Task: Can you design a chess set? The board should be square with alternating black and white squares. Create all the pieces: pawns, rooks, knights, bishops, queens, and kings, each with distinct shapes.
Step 98:
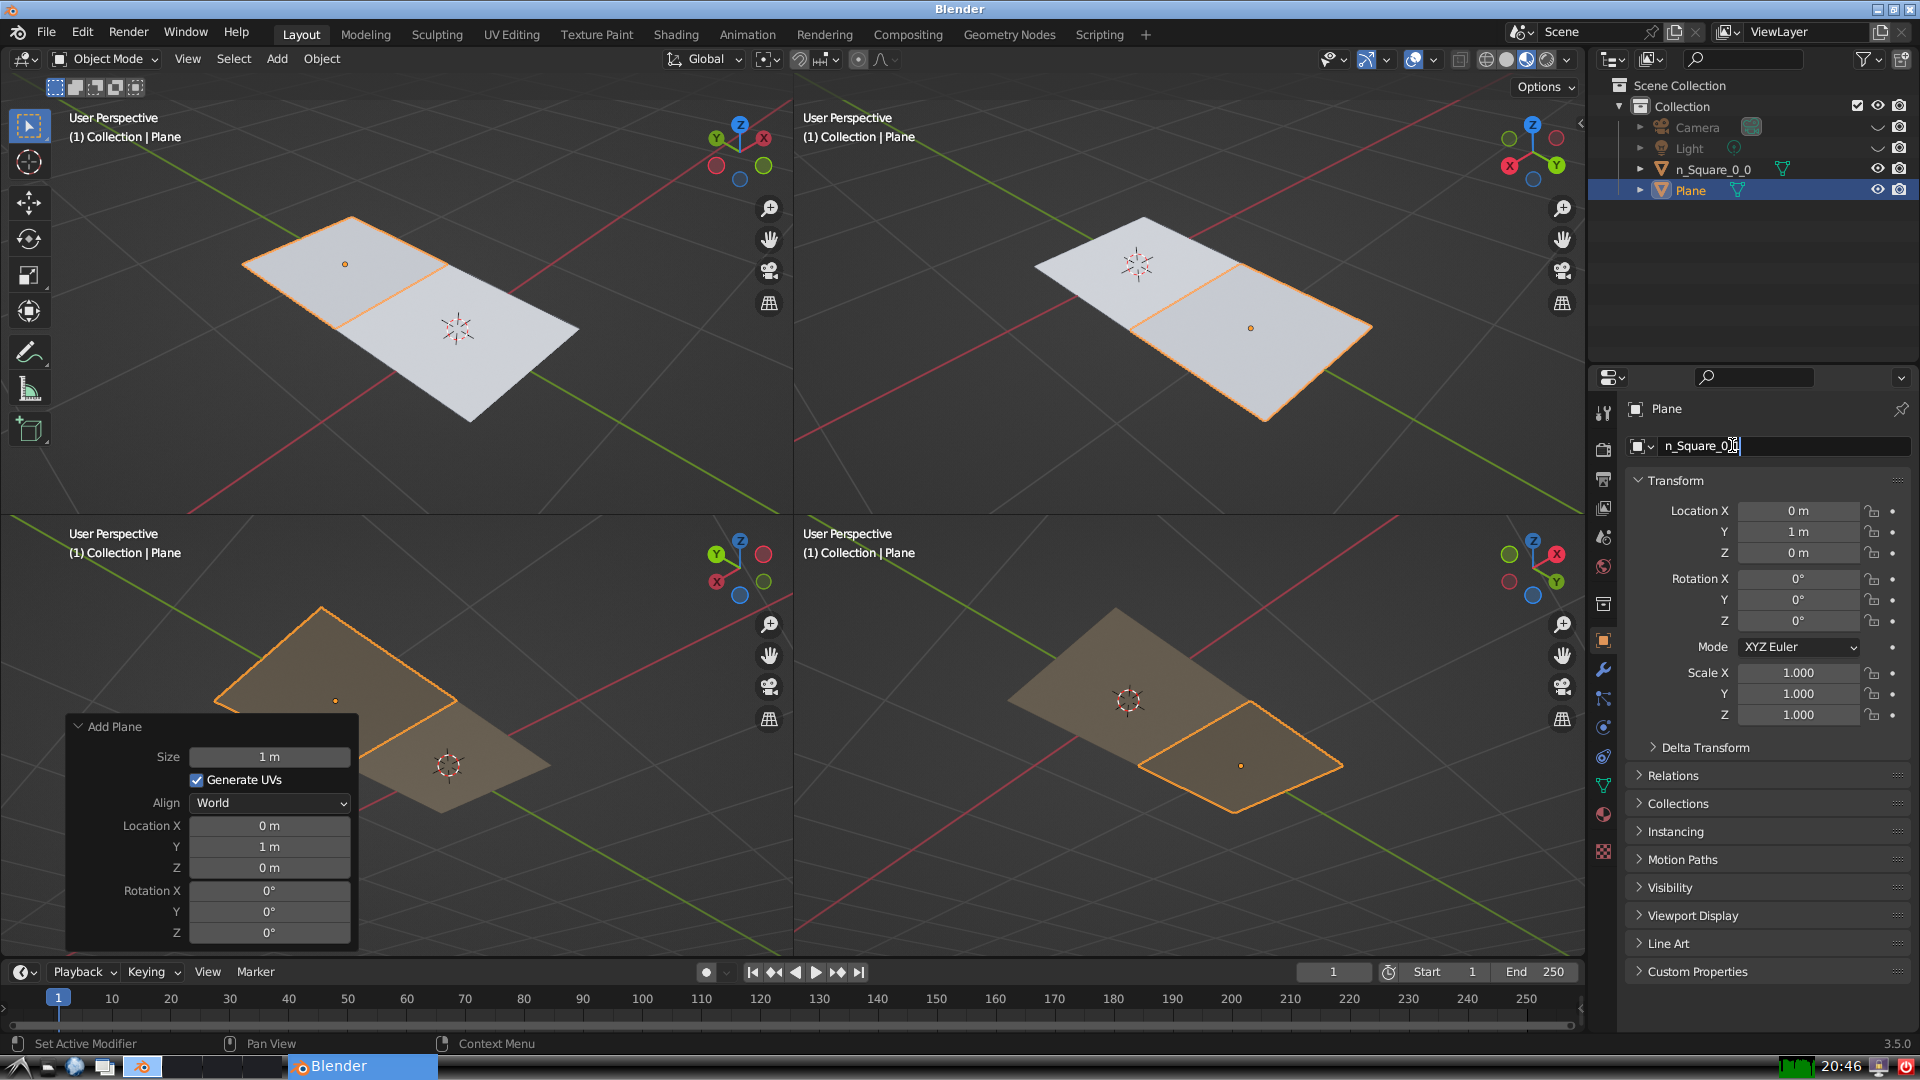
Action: {"key_press": ['Return']}